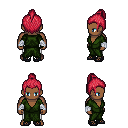
a pixel art fantasy rpg character, male body template, human, dark skin, green robe, white pants, ruby red short topknot hairstyle, white cloth bandages, ghillies, four views (front, back, left, right), 2x2 character sprite sheet, small pixel art, hard edges, no anti-aliasing